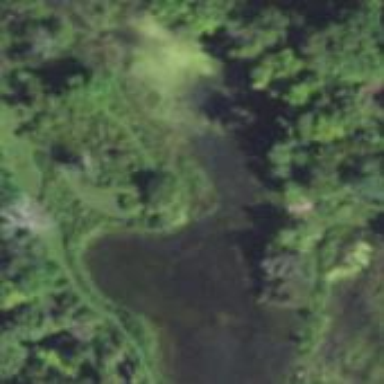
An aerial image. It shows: Serene pond surrounded by nature.